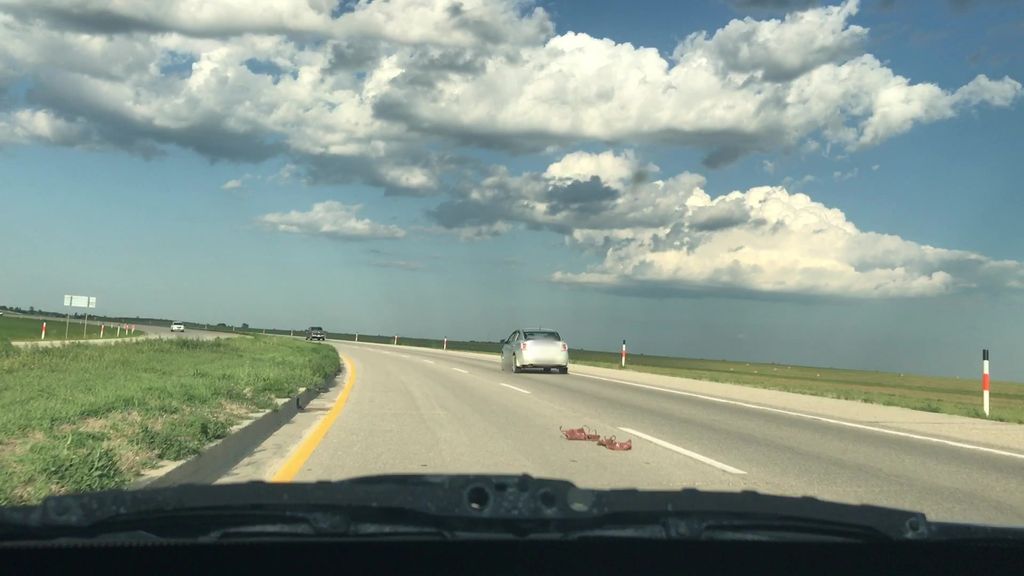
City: winnipeg